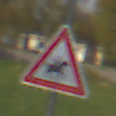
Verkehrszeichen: ReiterLinks
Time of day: MorningAfternoon
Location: Outdoor (Suburban)
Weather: PartlyCloudy
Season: NotSpecified
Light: Natural